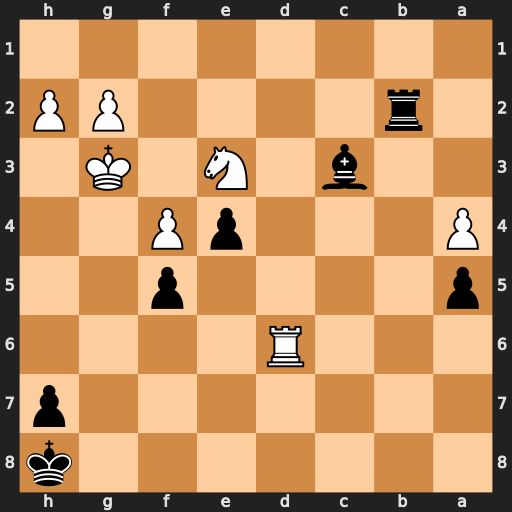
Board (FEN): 7k/7p/3R4/p4p2/P3pP2/2b1N1K1/1r4PP/8
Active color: b
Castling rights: -
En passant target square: -
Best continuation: Be1+ Kh3 Rb3 g3 Rxe3